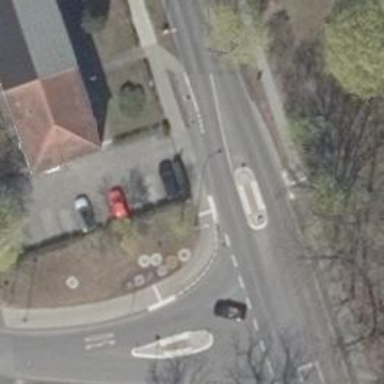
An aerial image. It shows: Footway along the road.